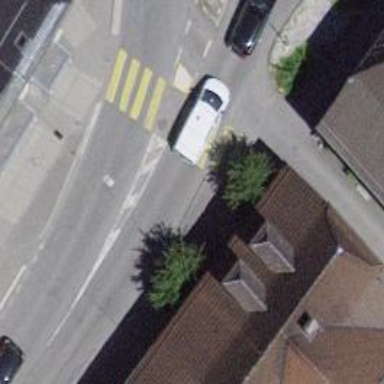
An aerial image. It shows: Marked crossing with pedestrian island.